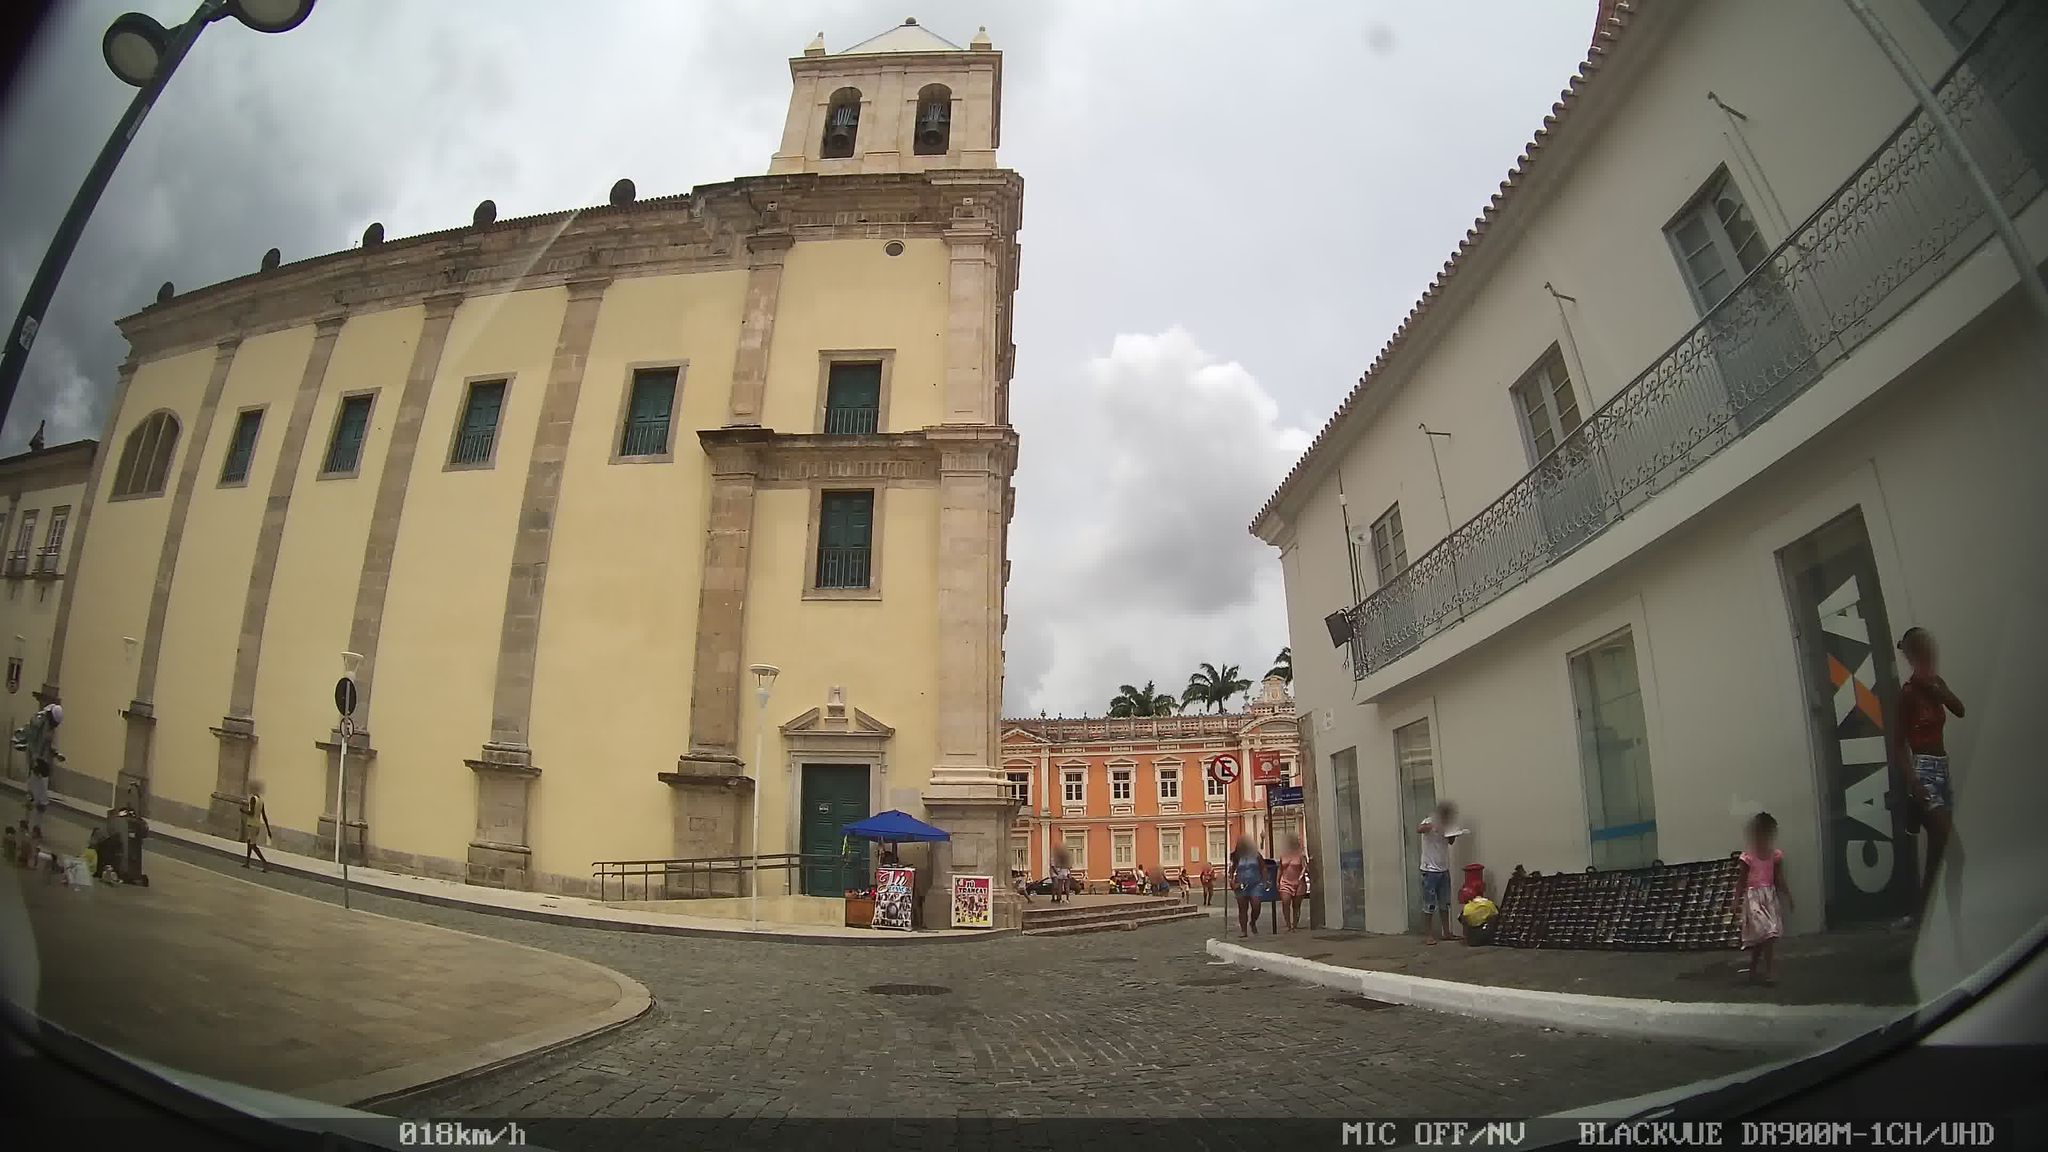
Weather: cloudy
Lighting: day
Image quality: good
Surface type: driving surface
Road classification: pedestrian, residential, footway
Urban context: urban centre
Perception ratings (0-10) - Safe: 5.8, Lively: 7.92, Beautiful: 4.39, Boring: 4.81, Depressing: 7.64, Wealthy: 1.3